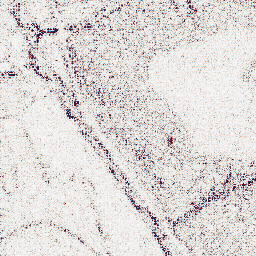
Category: wavelet
Decomposition family: wavelet_biorthogonal
Decomposition parameters: wavelet: bior5.5
level: 1
Upsampling method: quartic
Upsampling parameters: scale: 8
Upsampling scale: 8